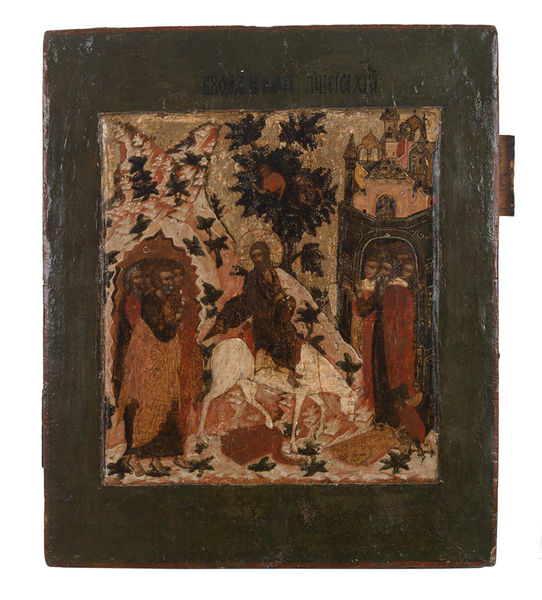
Titel: Icon with the Triumphal Entry into Jerusalem, Icon with the Triumphal Entry into Jerusalem
Standort: Amherst (Massachusetts, USA)
Institution: Mead Art Museum, Amherst College
Schlagwörter: church, king, people, red, religious, green, painting, brown, palm, wood, man, tree, mountain, village, entrance, saint, jesus, religion, horse, christ, cave, christian, palms, faith, halo, icon, donkey, tablet, apostles, pre-renaissance, 1200, 1100, gloria, teaching, arrival